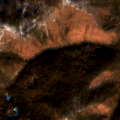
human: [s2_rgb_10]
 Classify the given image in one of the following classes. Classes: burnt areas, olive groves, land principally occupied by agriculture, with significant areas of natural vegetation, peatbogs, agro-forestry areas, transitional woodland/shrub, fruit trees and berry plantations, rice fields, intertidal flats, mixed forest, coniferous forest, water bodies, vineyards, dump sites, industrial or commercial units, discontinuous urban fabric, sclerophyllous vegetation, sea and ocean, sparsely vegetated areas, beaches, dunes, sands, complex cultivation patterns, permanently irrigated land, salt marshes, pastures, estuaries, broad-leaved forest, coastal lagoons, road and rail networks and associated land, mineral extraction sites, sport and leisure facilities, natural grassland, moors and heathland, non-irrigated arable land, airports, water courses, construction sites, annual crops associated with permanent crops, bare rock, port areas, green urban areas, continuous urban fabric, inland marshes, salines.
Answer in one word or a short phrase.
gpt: broad-leaved forest